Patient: sex F, age 38
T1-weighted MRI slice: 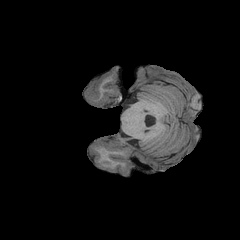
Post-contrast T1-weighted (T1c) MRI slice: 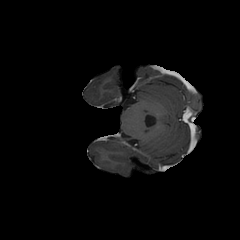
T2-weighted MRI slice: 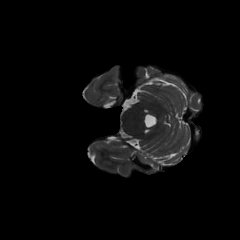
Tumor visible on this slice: no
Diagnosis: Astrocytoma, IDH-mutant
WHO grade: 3